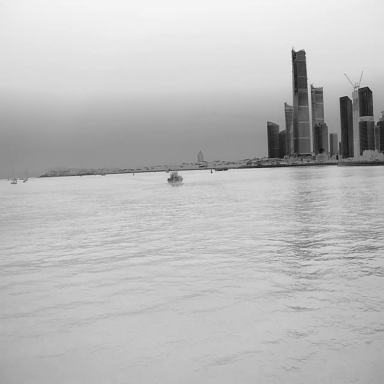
There is a container_ship in the infrared image.